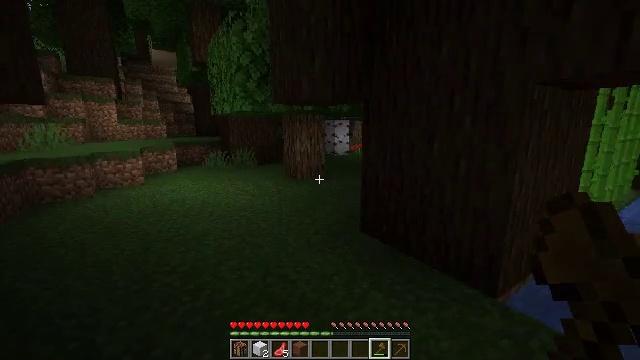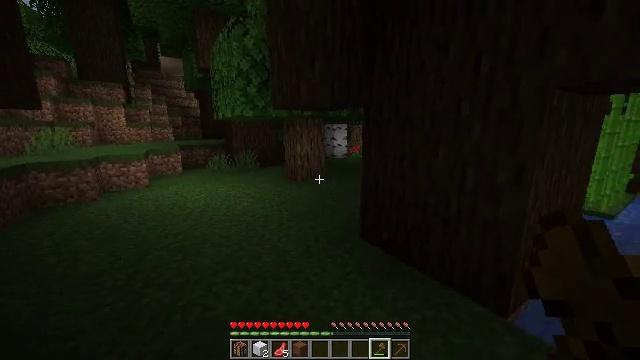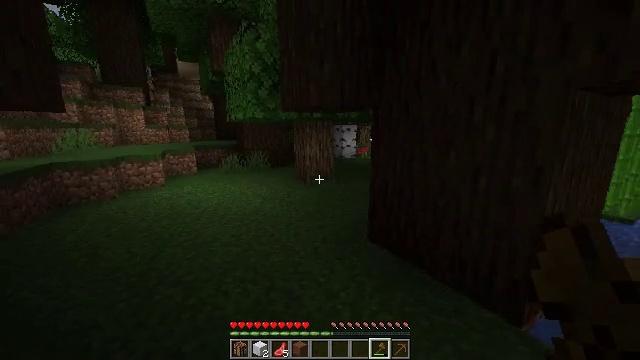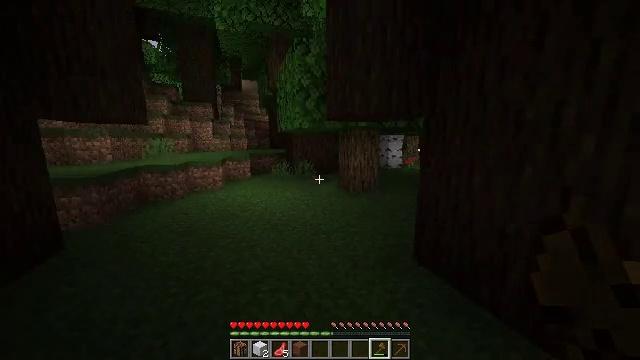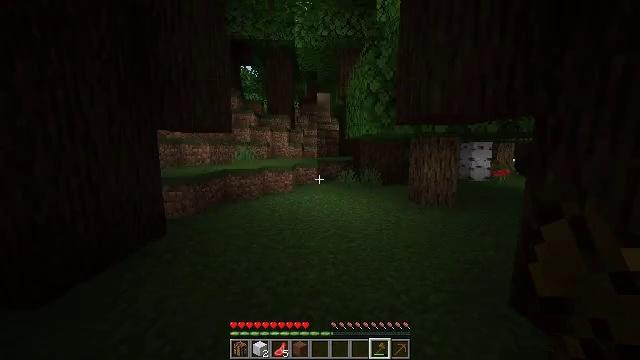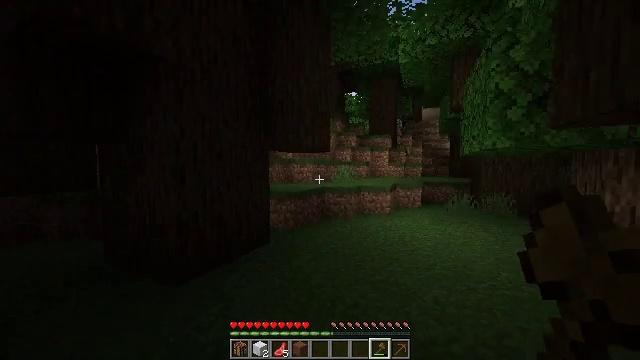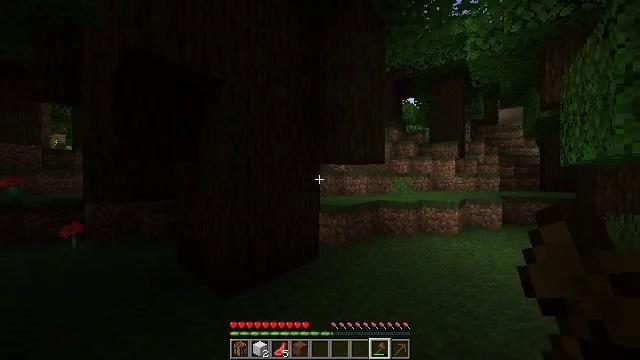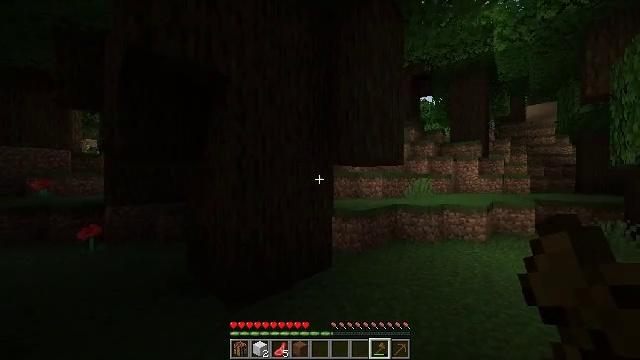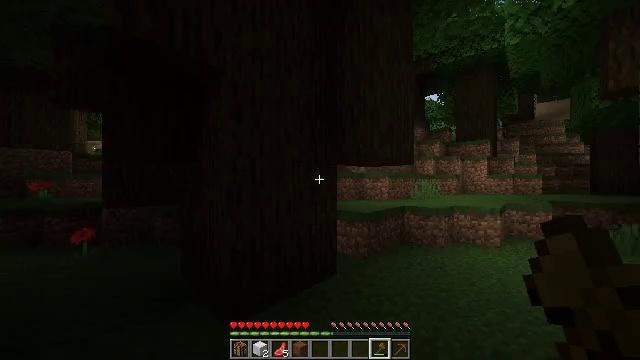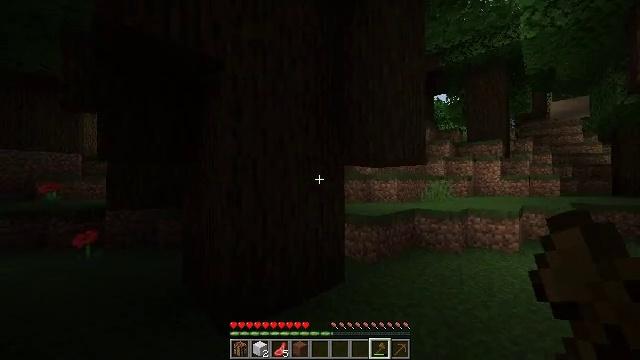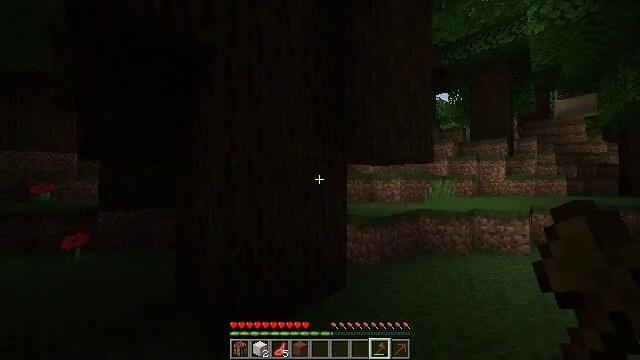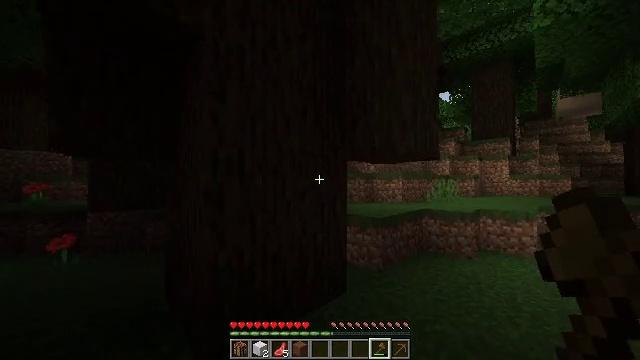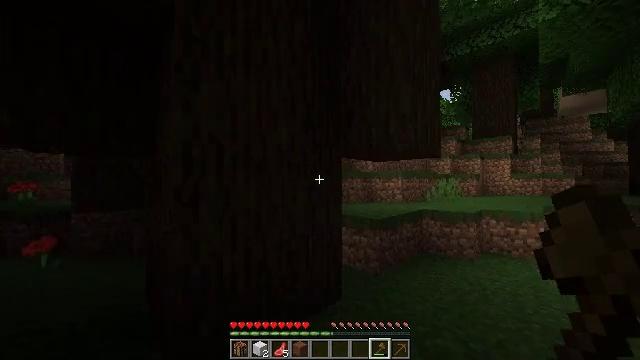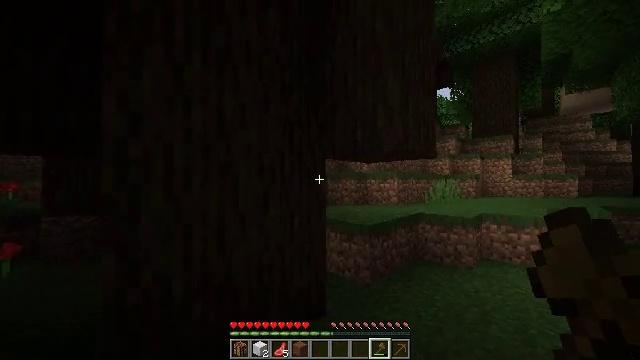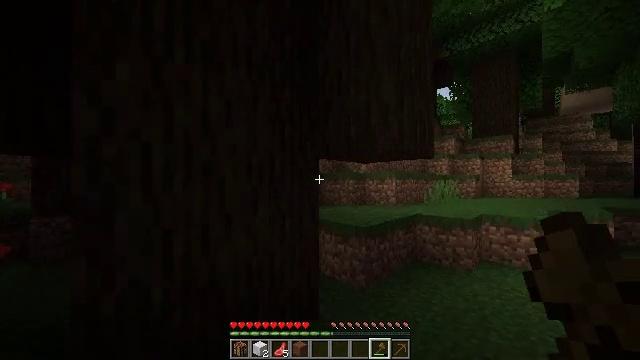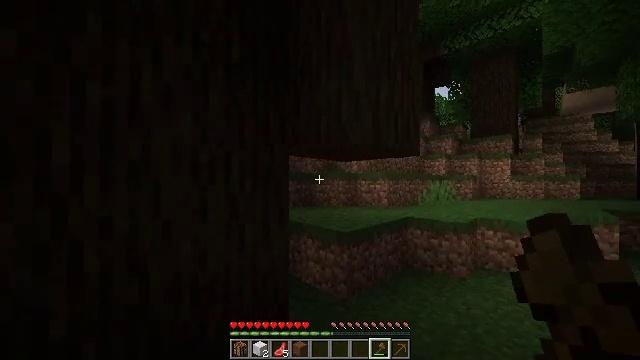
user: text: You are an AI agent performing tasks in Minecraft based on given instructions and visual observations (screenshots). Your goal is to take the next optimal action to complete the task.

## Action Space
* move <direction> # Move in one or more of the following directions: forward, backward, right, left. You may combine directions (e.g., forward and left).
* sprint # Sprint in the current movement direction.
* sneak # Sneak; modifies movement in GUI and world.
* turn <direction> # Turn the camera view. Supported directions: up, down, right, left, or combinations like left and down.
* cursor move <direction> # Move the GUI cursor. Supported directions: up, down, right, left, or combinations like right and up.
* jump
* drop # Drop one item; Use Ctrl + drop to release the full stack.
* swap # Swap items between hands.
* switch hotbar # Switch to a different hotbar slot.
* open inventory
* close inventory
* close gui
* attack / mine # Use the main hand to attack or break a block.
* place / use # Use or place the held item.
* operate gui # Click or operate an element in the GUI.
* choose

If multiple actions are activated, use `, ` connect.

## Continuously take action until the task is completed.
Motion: motion action
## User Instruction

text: Remove the white bed from its place.
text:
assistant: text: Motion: move forward
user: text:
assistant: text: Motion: move forward, turn left
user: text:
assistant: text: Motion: move forward, turn left and up
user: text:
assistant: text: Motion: move forward, turn left and up
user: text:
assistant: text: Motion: move forward, turn left and up
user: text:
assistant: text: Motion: move forward, turn left and up
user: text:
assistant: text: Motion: move forward, turn left
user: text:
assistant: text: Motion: move forward
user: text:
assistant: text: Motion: move forward, turn left
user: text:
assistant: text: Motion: move forward
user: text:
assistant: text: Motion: move forward and move right
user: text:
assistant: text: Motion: move forward and move right
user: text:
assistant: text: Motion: move forward and move right
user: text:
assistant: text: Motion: move forward and move right
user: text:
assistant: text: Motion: move forward and move right
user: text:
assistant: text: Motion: move forward and move right
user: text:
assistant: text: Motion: move forward and move right
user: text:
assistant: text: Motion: move forward and move right
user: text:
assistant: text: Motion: move forward and move right
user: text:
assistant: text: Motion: move forward and move right
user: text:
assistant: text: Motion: move forward and move right
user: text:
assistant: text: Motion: move forward and move right
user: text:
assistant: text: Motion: move forward and move right, turn left
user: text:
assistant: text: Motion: move forward and move right, turn left
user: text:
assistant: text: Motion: move forward and move right, turn left
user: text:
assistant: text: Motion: move forward and move right, turn left
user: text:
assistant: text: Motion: move forward and move right, turn left
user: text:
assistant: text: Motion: move forward, turn left
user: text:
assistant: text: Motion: move forward, jump
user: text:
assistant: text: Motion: move forward, turn left, jump